Field crop: tomato
Growth stage: 1
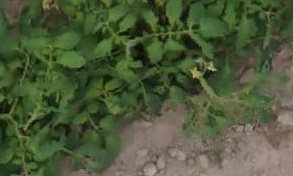
Species: tomato